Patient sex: M
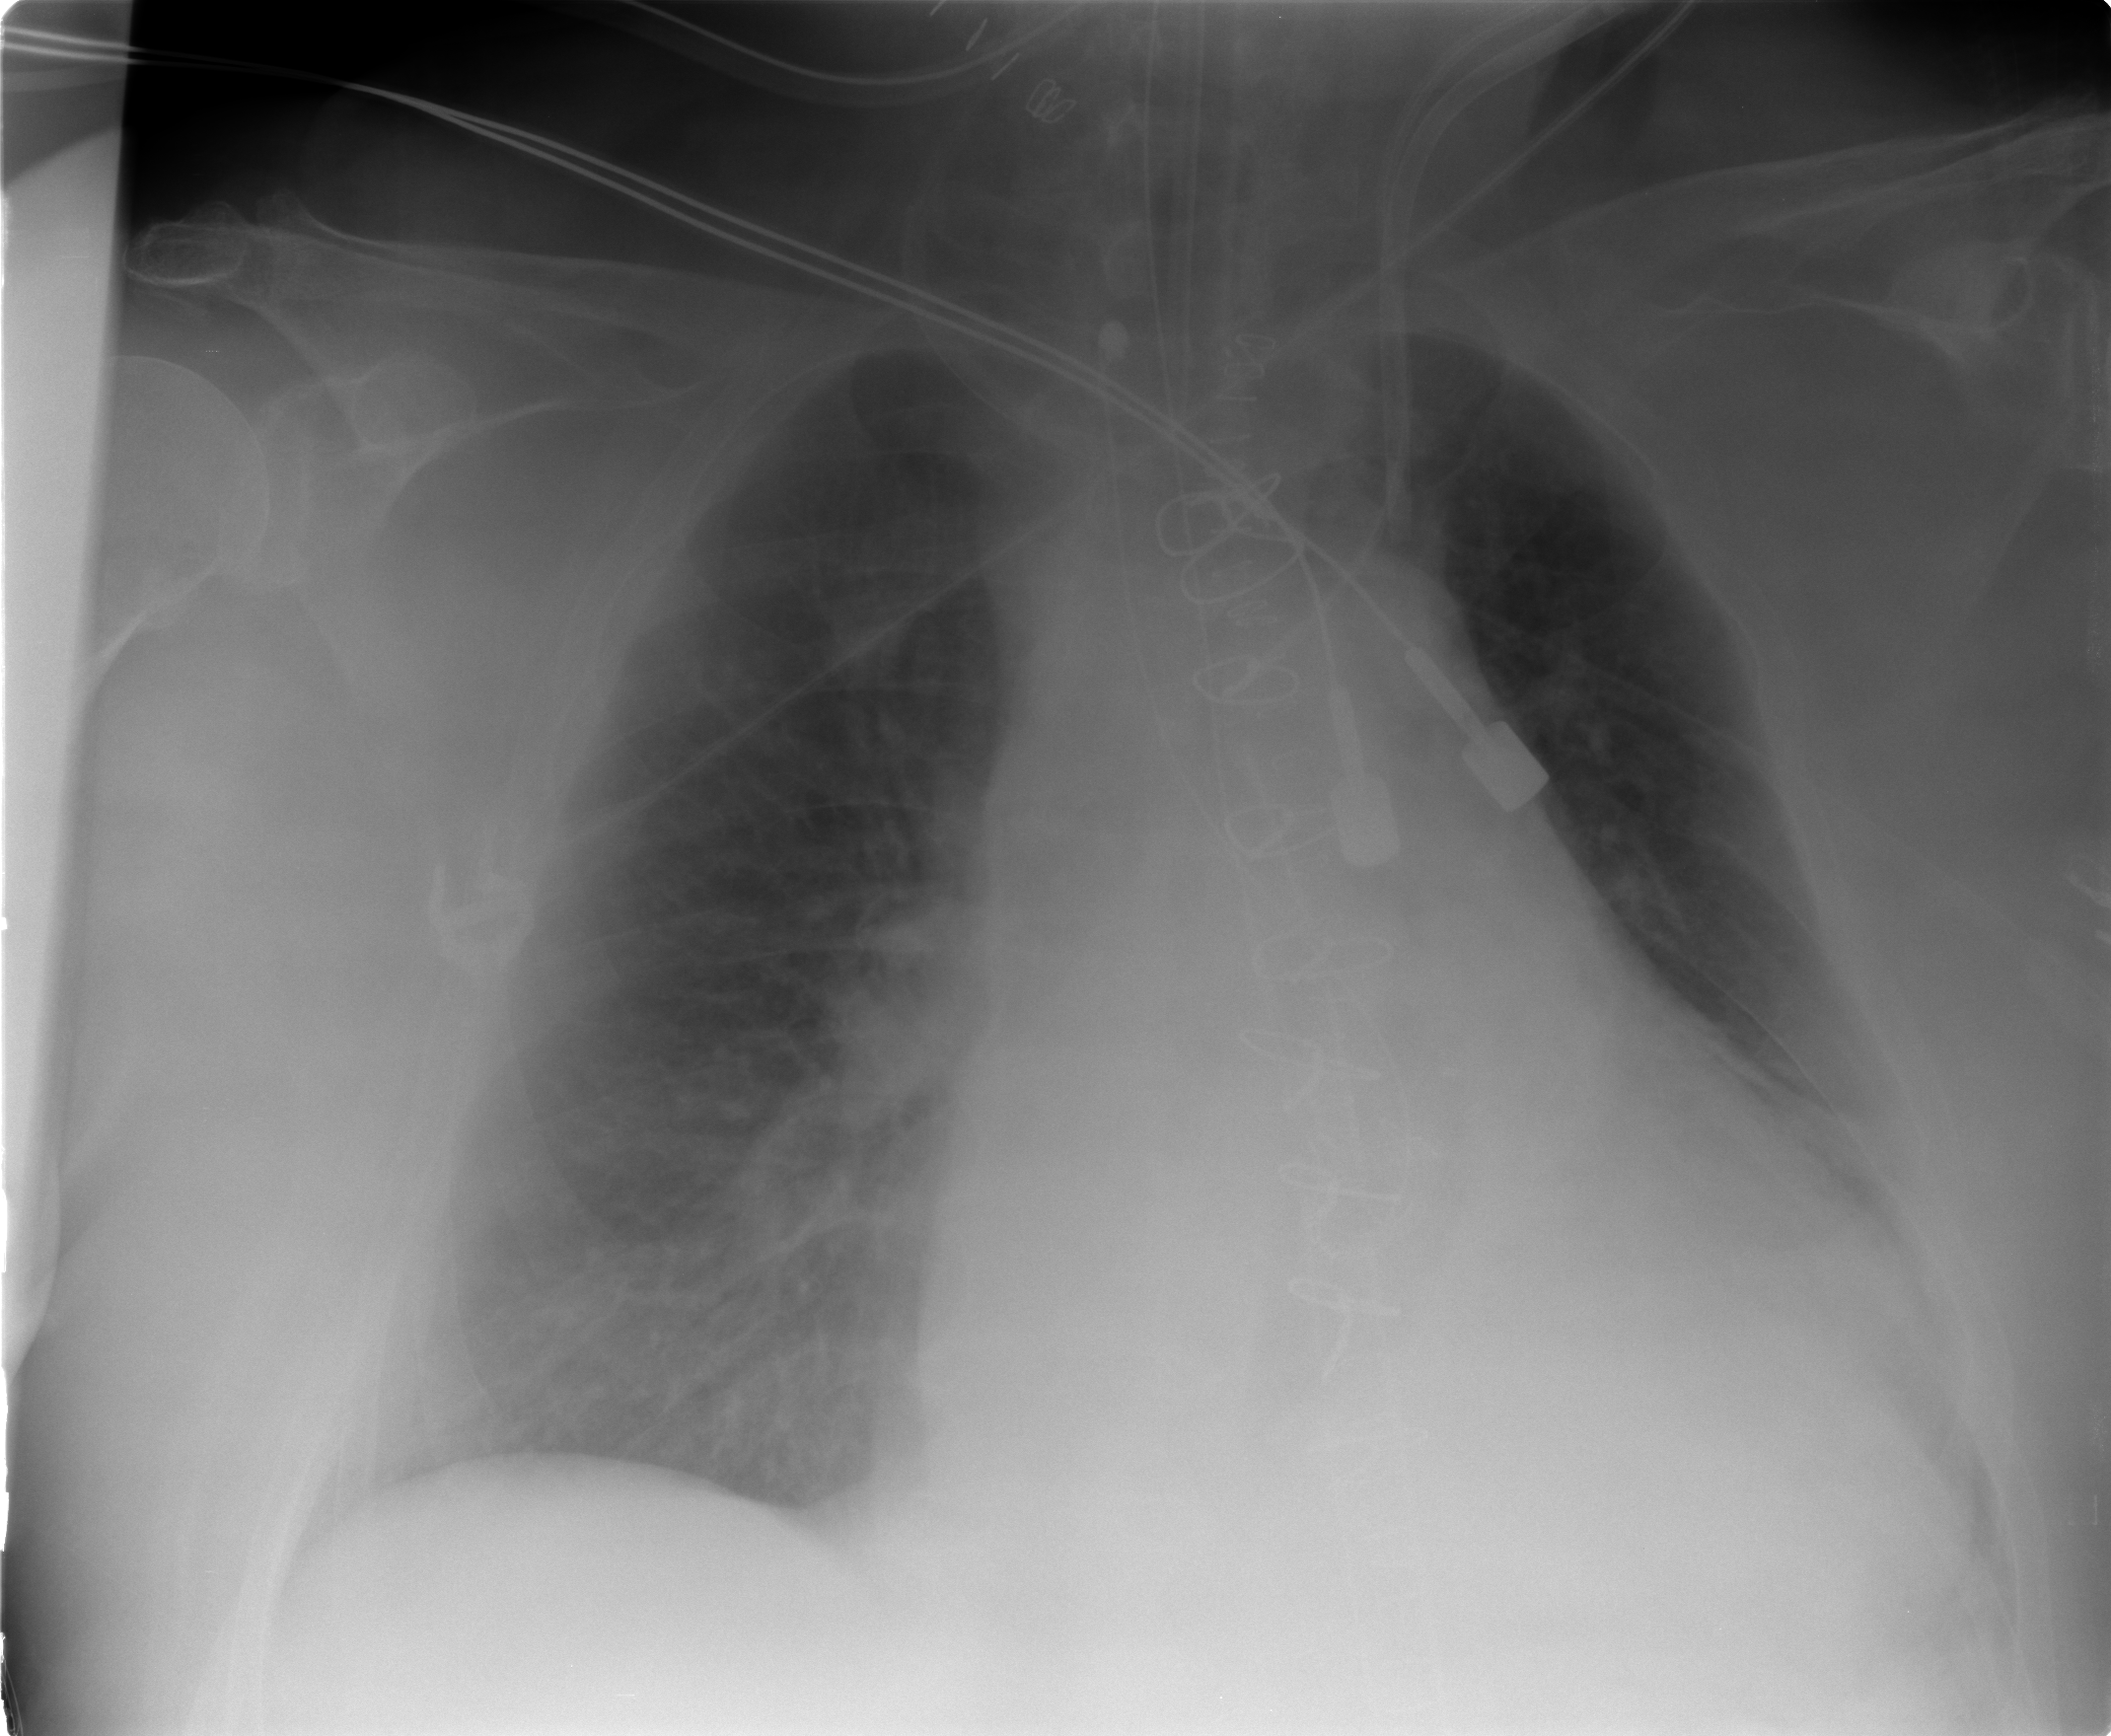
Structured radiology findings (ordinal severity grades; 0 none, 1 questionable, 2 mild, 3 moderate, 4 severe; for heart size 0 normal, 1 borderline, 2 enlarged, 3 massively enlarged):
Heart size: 2
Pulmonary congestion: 2
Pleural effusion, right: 0
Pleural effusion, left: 2
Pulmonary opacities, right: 0
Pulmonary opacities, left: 2
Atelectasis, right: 0
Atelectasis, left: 2